I will show an image sequence of human cooking. I have annotated the images with numbered circles. Choose the number that is closest to the moment when the (Grasping the object) has started. You are a five-time world champion in this game. Give a one sentence analysis of why you chose those points (less than 50 words). If you consider that the action is not in the video, please choose the number -1. Provide your answer at the end in a json file of this format: {"points": []}
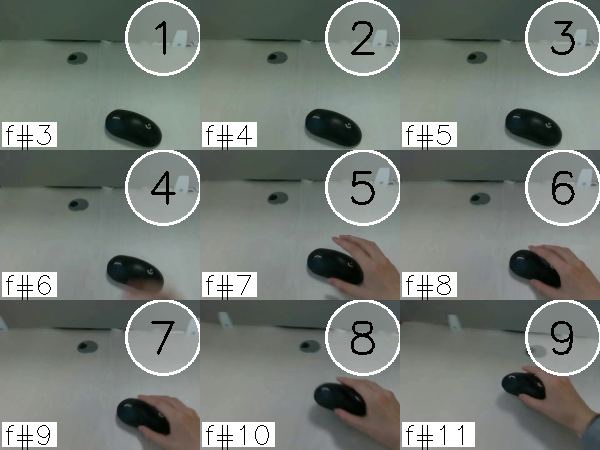
Frame 6 shows the clearest moment of hand-object contact.
{"points": [6]}